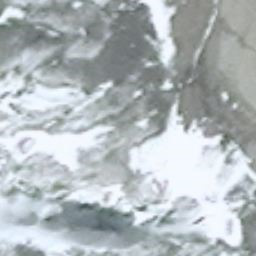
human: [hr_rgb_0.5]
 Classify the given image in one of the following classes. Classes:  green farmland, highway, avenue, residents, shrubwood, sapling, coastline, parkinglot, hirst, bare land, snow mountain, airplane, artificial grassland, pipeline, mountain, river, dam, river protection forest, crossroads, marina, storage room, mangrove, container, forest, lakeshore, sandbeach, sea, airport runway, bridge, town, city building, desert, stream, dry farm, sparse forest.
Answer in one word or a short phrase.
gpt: snow mountain